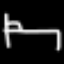
Label: bed